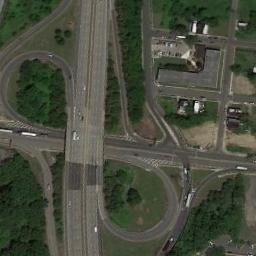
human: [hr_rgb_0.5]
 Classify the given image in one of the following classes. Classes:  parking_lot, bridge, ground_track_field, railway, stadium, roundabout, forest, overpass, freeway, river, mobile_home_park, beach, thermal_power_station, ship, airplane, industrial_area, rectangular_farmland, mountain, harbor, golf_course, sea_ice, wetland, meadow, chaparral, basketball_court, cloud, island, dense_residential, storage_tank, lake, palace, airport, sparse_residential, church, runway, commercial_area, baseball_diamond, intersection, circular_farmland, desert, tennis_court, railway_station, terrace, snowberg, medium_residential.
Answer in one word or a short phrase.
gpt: overpass